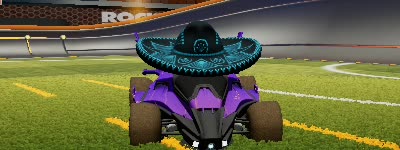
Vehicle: aftershock